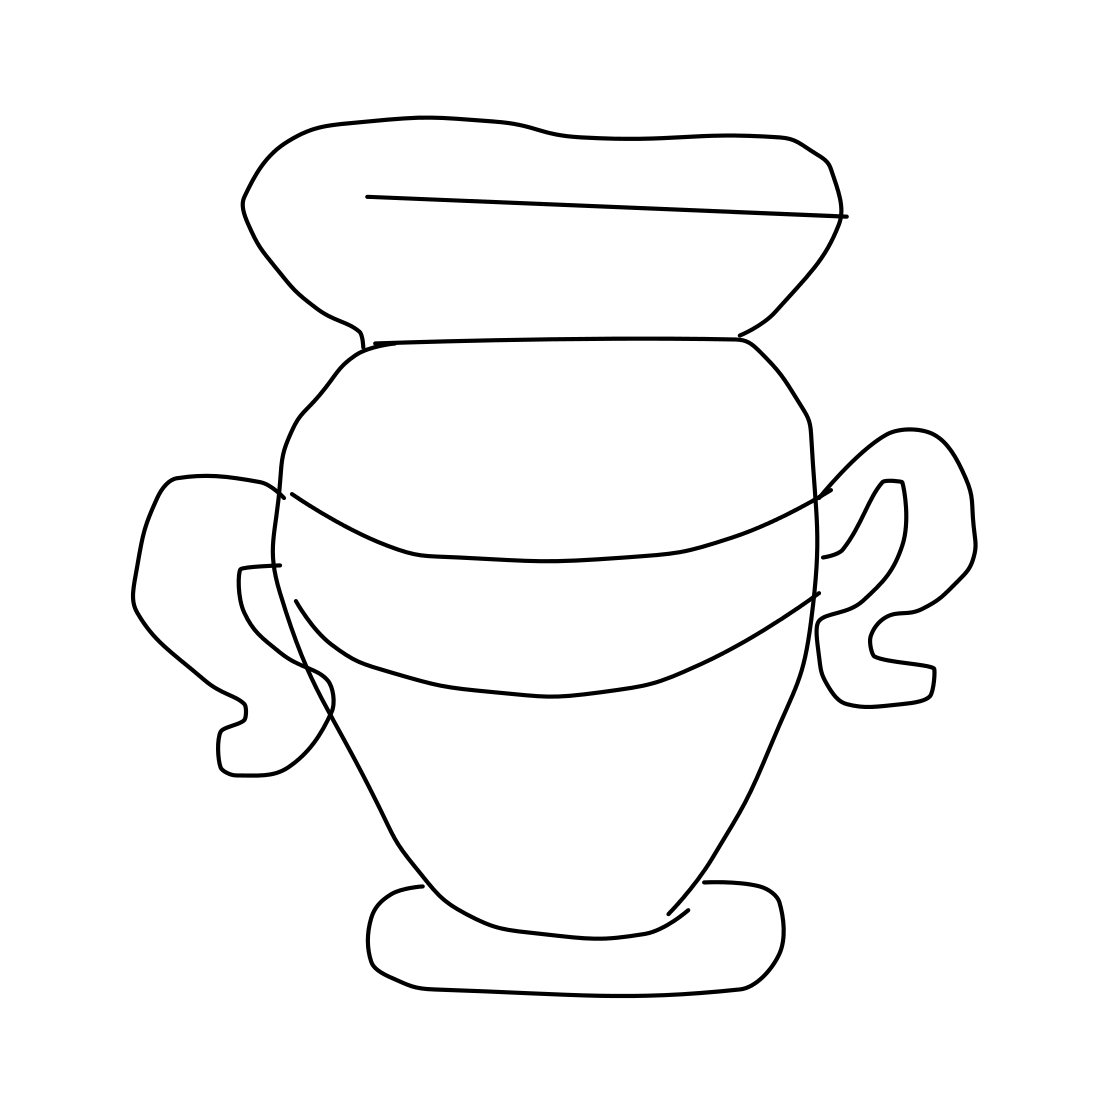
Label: vase